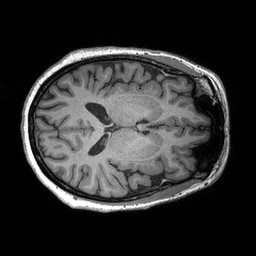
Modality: T1w
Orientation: axial
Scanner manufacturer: siemens
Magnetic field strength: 3 T
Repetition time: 2.3 s
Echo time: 0.00298 s